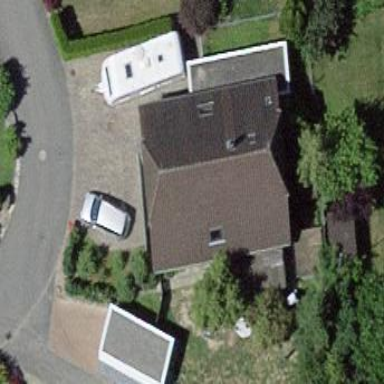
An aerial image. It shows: Building with tiled roof.